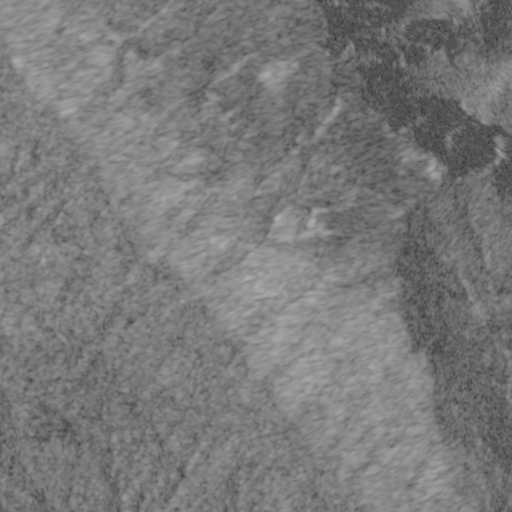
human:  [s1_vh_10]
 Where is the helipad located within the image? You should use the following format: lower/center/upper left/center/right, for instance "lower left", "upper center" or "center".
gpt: The helipad is located in the center left of the image.
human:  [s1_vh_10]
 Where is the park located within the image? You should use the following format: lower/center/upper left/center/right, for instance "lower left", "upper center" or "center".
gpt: The park is located in the center left of the image.
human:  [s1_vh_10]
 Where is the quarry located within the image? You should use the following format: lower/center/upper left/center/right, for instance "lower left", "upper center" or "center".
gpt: The quarry is located in the upper left of the image.
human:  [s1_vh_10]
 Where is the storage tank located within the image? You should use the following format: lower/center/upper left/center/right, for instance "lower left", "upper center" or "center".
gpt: The storage tank is located in the lower right of the image.
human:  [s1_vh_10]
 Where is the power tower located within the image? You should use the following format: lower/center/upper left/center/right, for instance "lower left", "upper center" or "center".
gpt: There is no power tower in the image.

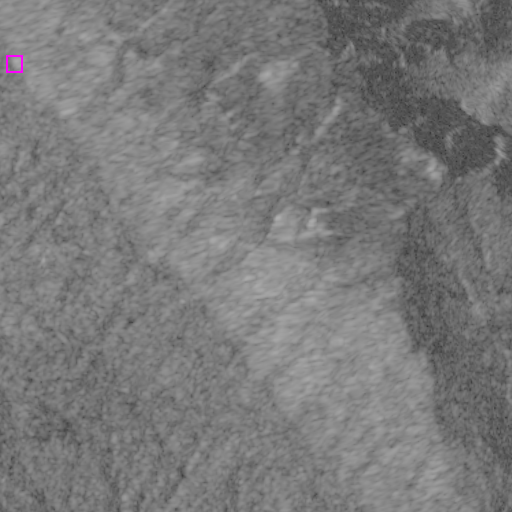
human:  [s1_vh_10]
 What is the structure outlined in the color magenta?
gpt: The structure outlined in magenta is a quarry.
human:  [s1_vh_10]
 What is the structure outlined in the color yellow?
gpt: There is no yellow outline.